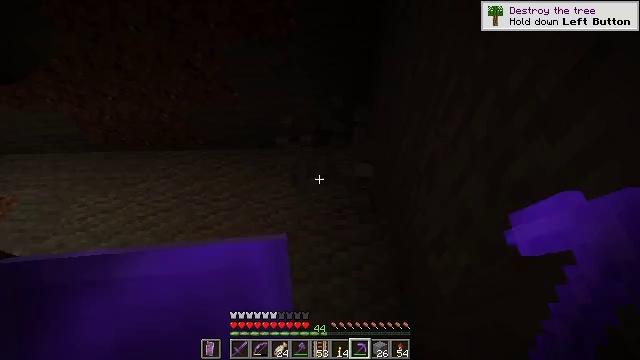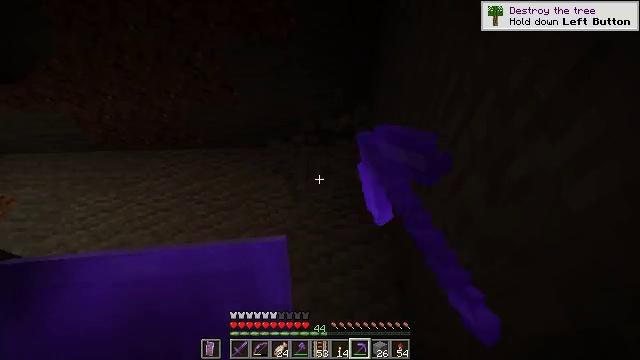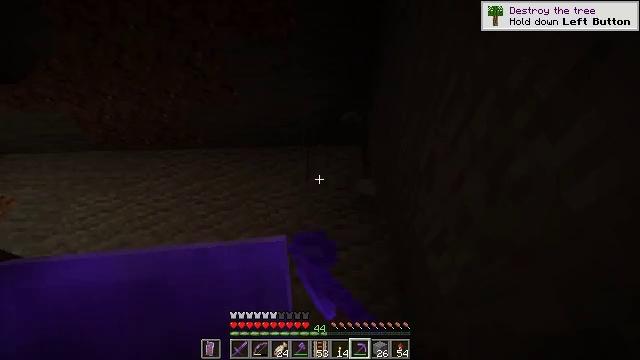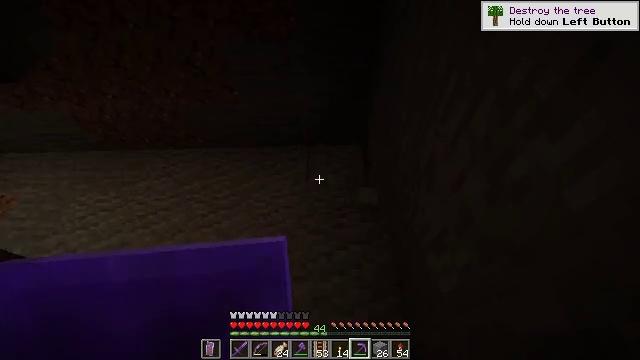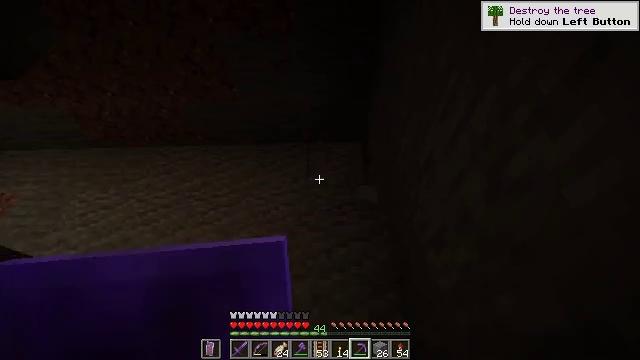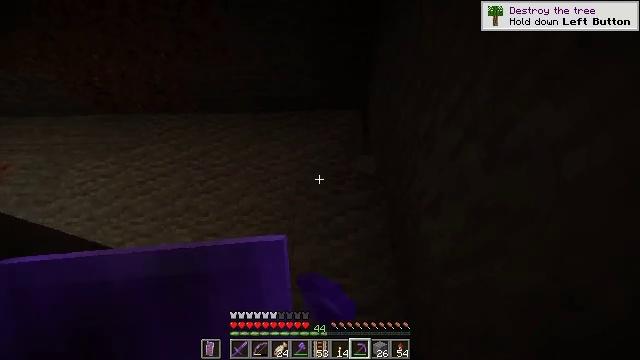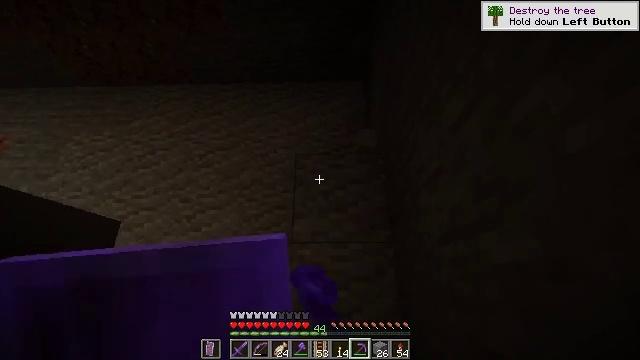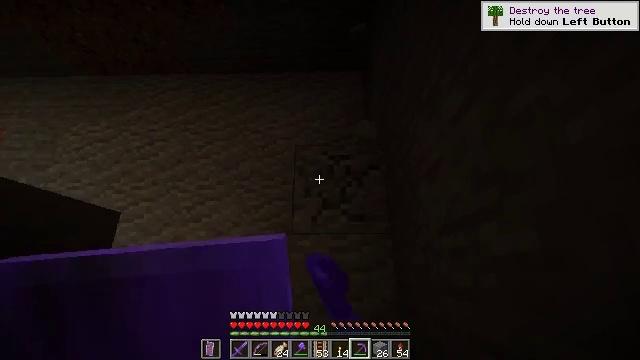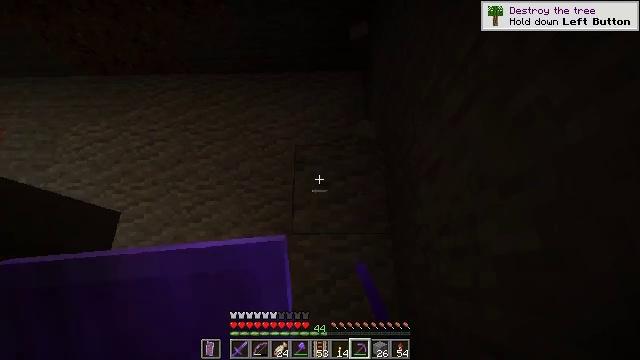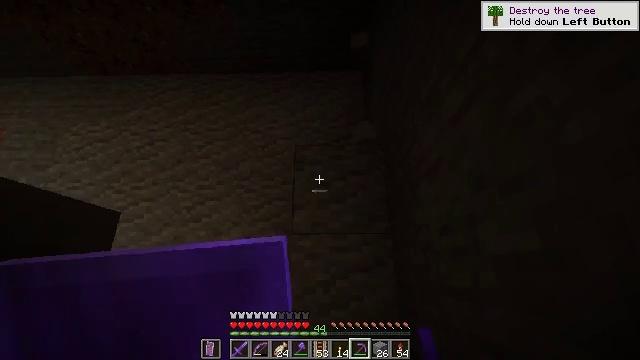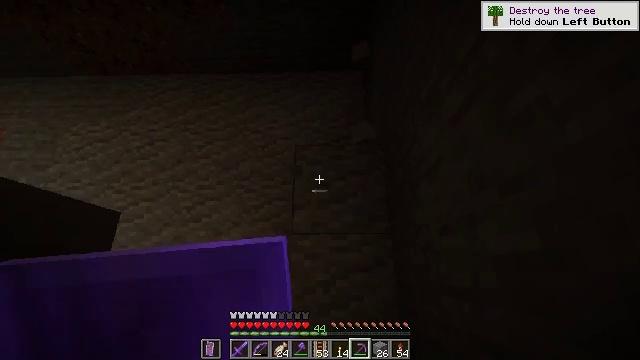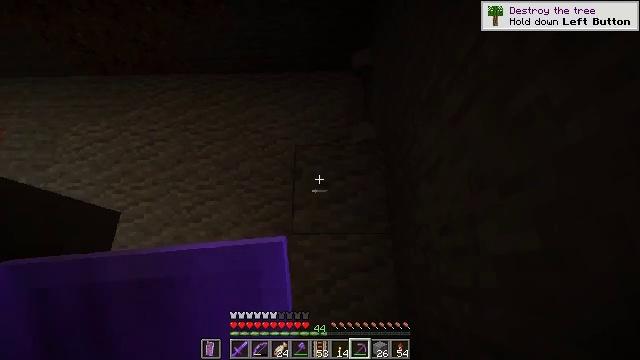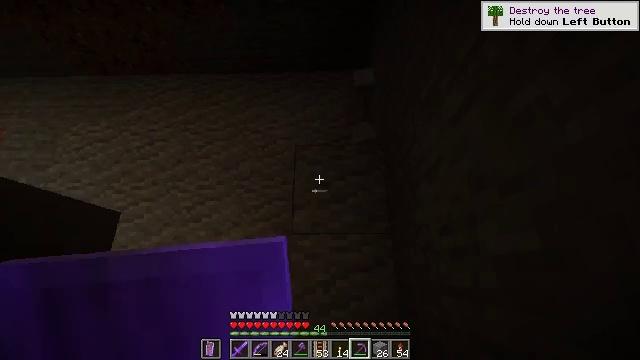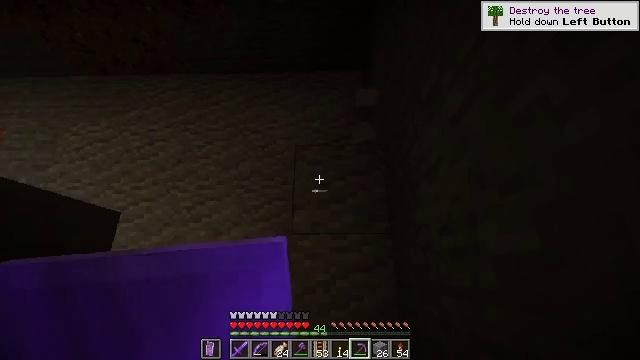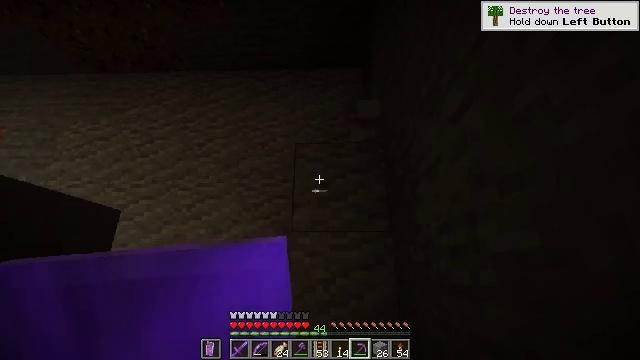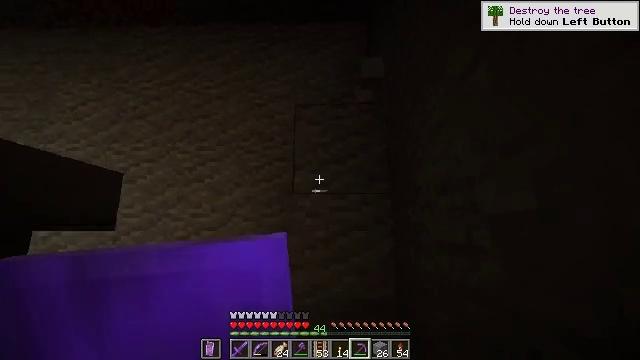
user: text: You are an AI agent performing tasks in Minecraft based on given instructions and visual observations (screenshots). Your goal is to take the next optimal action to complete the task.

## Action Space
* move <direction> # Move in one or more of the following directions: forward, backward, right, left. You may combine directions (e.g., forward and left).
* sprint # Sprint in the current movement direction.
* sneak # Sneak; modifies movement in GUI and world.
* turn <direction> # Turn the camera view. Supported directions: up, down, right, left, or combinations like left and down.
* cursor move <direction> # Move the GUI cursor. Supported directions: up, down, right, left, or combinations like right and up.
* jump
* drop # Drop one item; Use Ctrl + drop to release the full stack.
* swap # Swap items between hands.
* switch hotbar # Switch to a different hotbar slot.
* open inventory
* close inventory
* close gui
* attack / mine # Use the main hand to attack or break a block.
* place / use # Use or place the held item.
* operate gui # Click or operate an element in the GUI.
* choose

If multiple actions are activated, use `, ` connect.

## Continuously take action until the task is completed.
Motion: motion action
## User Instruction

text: Mine the andesite underground.
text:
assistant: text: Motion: attack / mine
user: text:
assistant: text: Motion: attack / mine
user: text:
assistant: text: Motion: attack / mine
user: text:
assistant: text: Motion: attack / mine
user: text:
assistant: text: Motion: turn down, attack / mine
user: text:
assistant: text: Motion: turn down, attack / mine
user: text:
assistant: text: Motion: turn down, attack / mine
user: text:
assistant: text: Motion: no_op
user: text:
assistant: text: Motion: no_op
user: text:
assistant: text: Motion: no_op
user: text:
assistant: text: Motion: no_op
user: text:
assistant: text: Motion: no_op
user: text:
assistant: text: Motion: no_op
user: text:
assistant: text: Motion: no_op
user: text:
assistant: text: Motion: turn down
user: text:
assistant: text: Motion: turn down
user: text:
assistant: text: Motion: turn down
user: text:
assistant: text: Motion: turn down
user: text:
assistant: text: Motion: no_op
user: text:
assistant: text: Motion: turn down
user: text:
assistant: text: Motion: turn down
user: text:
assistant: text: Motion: no_op
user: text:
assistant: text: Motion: no_op
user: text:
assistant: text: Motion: no_op
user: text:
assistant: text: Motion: turn right and up
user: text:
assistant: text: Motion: turn up
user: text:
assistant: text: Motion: turn up
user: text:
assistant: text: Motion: turn up
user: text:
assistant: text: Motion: attack / mine
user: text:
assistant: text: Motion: turn up, attack / mine